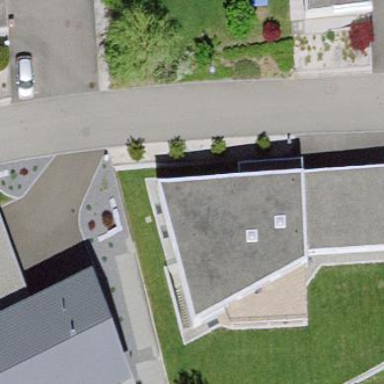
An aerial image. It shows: Detached building.